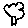
Label: tree